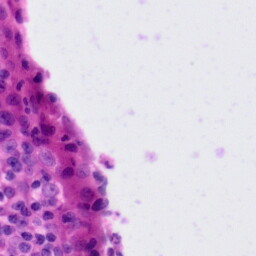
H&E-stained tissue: Tonsil